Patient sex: M
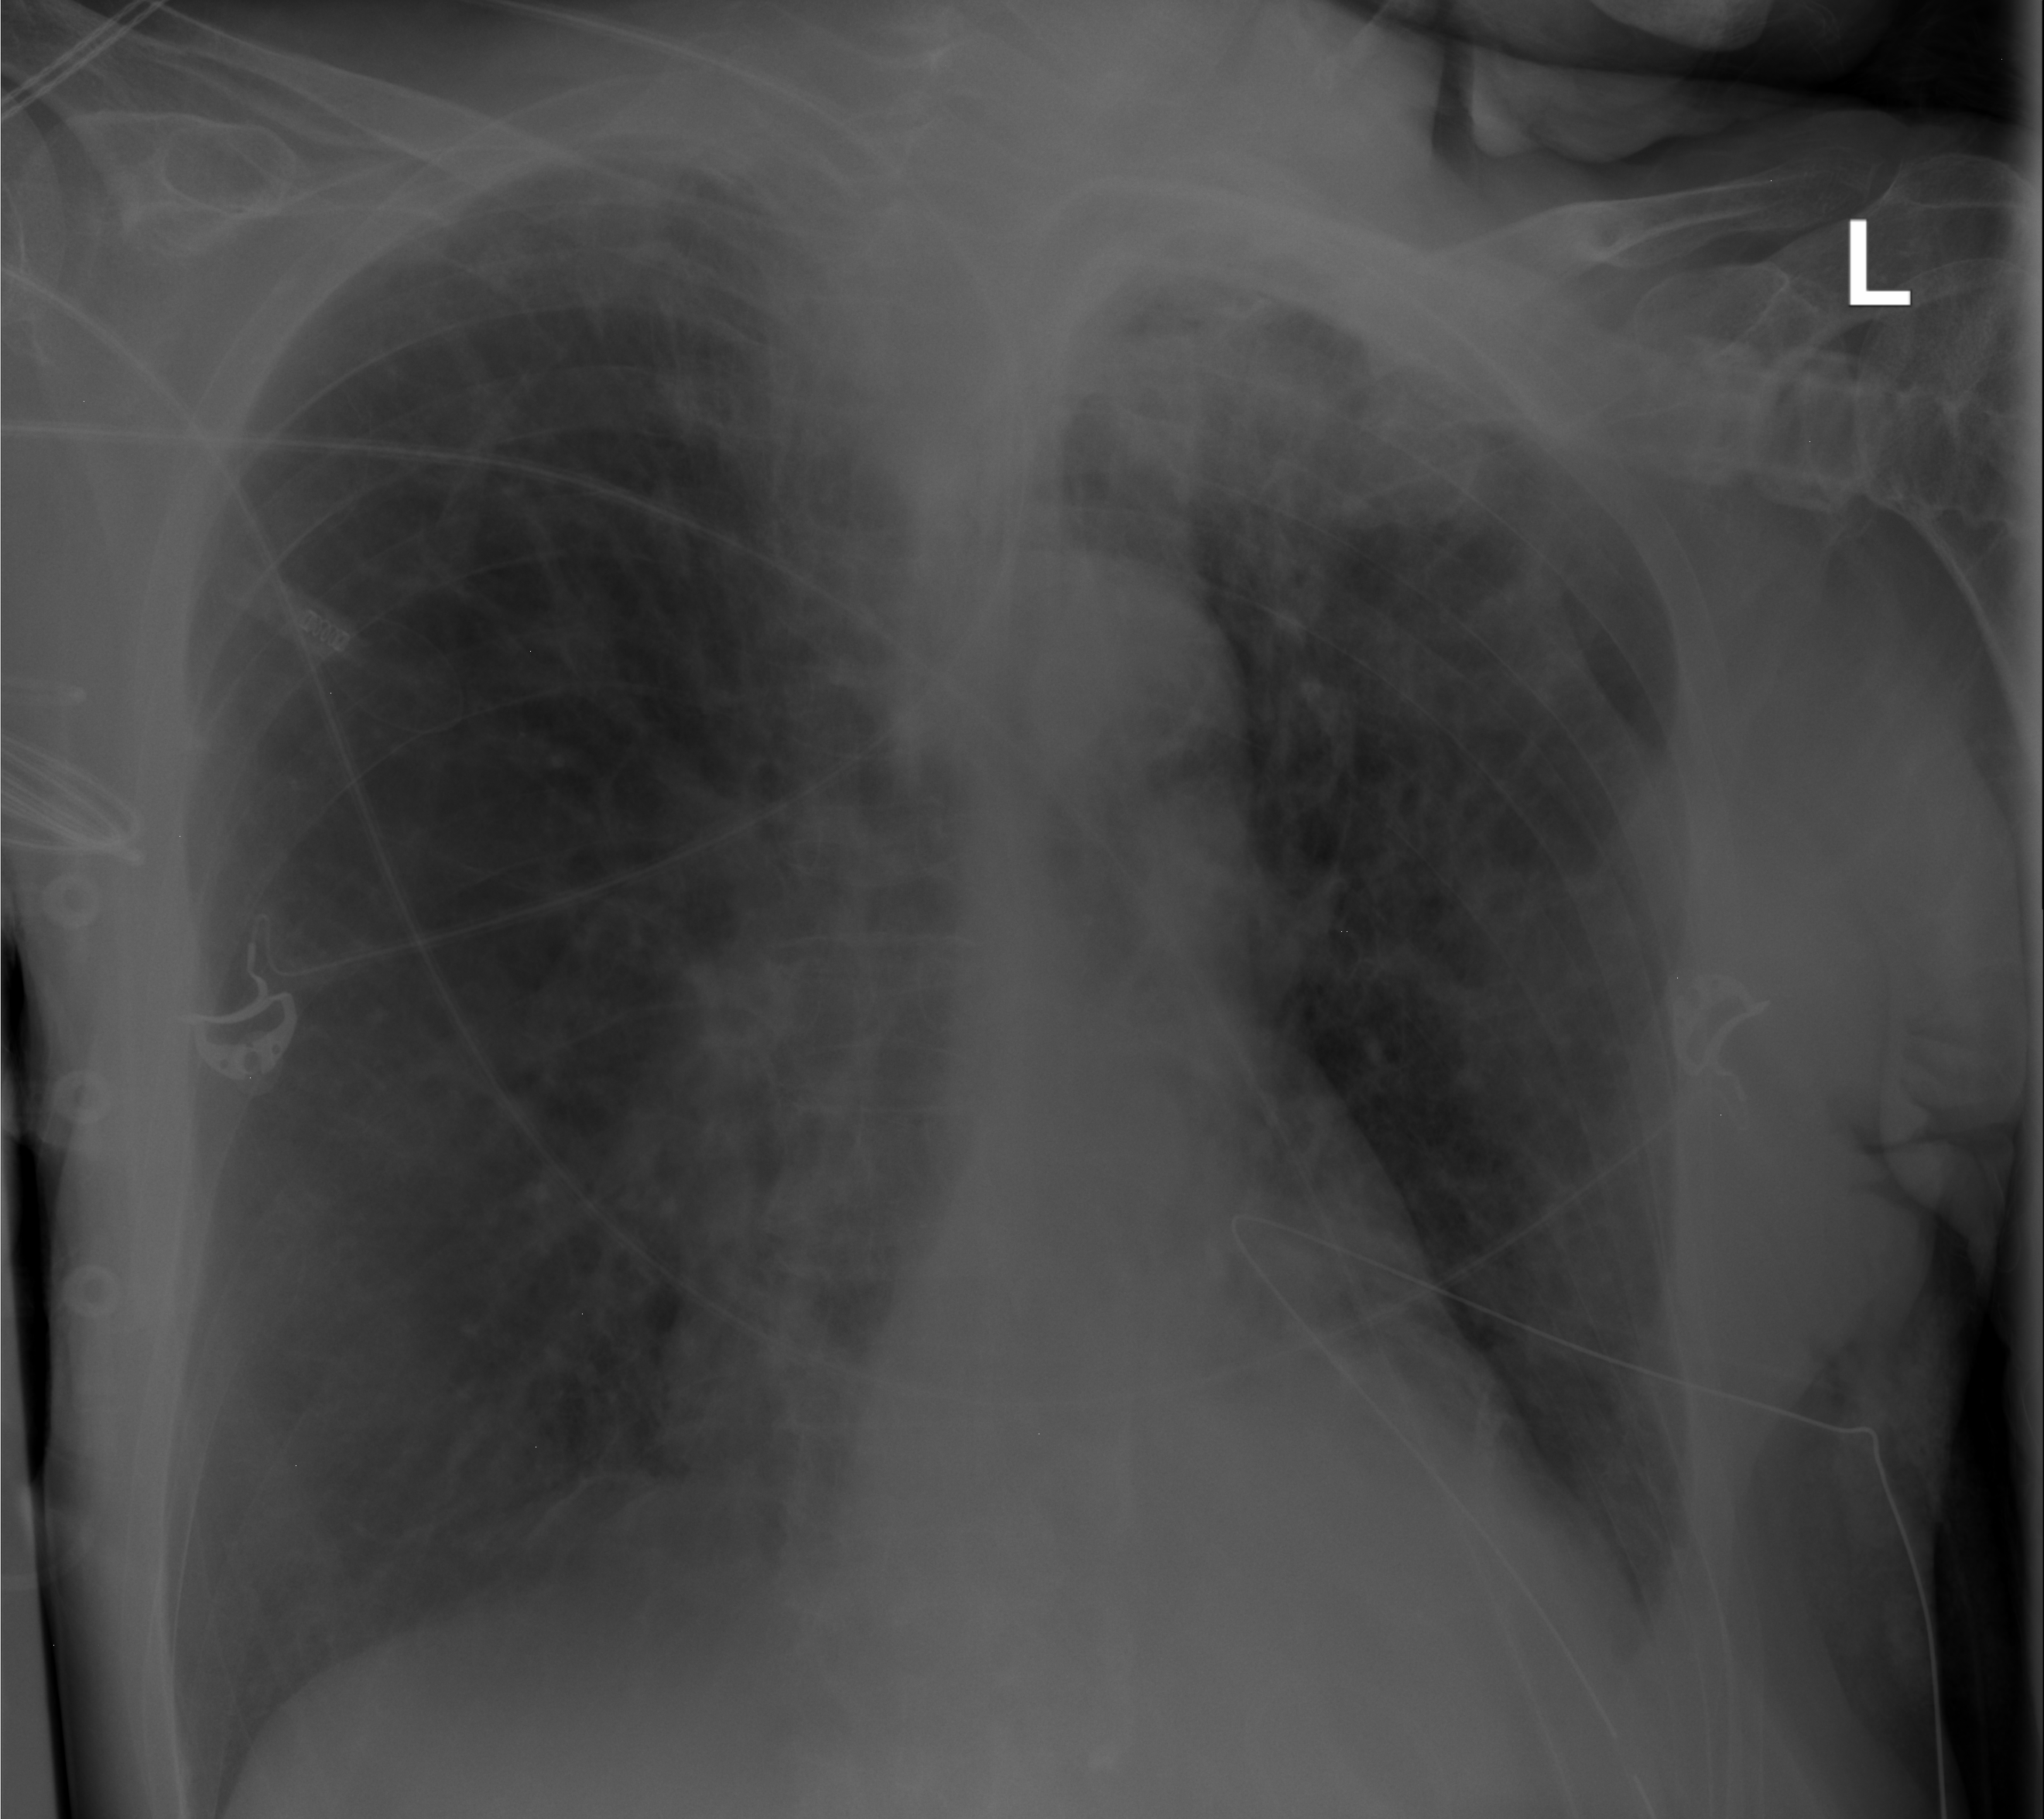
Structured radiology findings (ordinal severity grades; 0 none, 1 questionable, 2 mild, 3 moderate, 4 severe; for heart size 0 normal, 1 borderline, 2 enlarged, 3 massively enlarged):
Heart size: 0
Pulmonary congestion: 0
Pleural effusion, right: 2
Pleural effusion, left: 2
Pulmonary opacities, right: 0
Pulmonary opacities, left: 0
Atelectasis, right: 2
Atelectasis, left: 2